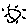
Label: sun